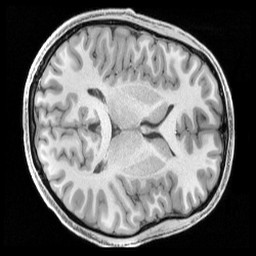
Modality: T1w
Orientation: axial
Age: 23
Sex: male
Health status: healthy
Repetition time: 2.4 s
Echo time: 0.00222 s